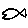
Label: fish